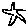
Label: star